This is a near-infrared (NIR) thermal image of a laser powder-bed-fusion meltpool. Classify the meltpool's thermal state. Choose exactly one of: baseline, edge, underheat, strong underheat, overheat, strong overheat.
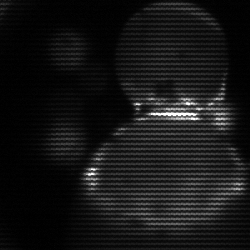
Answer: edge